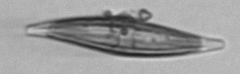
Label: Pleurosigma